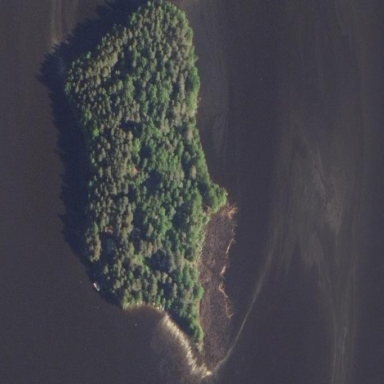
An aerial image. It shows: Islet covered with woodland.